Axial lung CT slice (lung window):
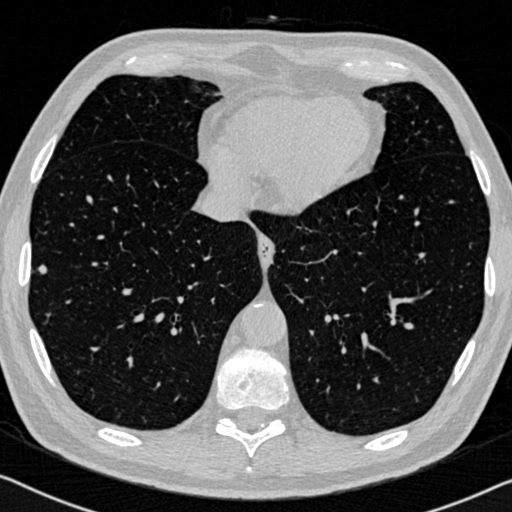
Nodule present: yes
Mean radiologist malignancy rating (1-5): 2.75